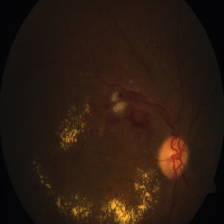
Diabetic retinopathy grade: Severe